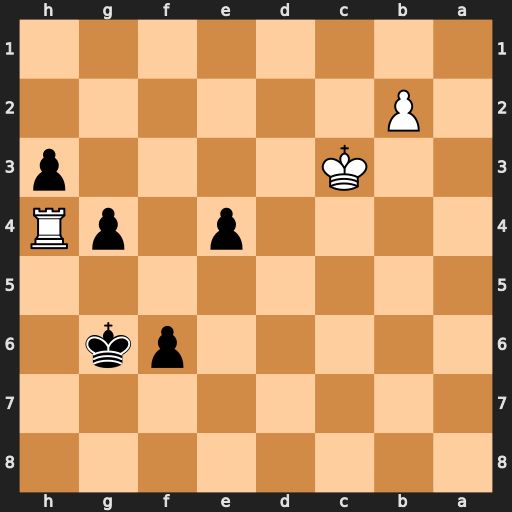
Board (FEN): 8/8/5pk1/8/4p1pR/2K4p/1P6/8
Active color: b
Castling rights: -
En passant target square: -
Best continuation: f5 Kd2 Kg5 Rh8 Kf4 b4 g3 Rh4+ Kf3